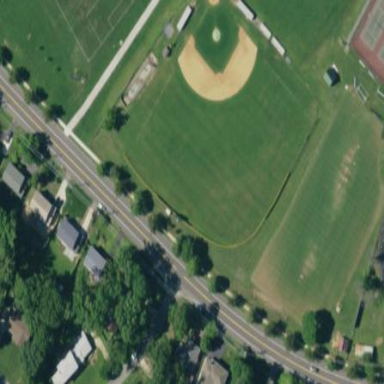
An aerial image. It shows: Grass pitch designated for baseball.